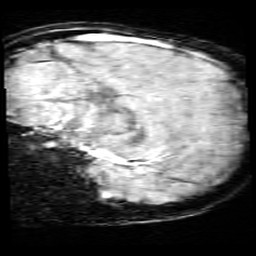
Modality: SWI
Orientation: sagittal
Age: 9
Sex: male
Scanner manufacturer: siemens
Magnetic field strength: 3 T
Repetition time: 0.027 s
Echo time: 0.02 s